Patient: sex M, age 65
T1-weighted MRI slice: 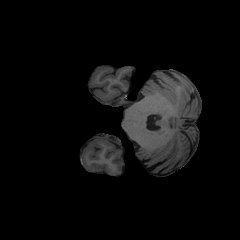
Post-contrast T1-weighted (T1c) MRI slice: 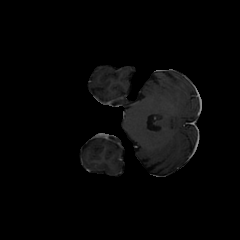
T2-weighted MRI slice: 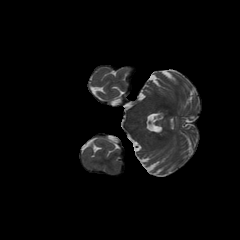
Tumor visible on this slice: no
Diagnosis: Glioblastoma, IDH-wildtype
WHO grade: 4